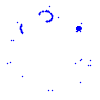
Particle: pion